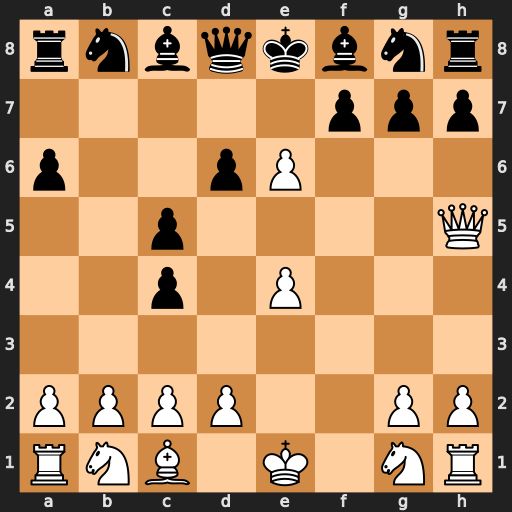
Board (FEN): rnbqkbnr/5ppp/p2pP3/2p4Q/2p1P3/8/PPPP2PP/RNB1K1NR
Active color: w
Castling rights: KQkq
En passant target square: -
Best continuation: Qxf7#